Question: I have read a lot of topic about this problem but nothing has worked so far.
the easiest method I have read about involves using box-shadow, but this results in the shadow having a different color to the box even though the code of the color is the same (#141414).
How can I get a fade-out/blur border for a div box? It's quite hard to explain in writing so I made this image to give you the idea (ignore the background). If you you can see the blending and the color is uniform, fading to transparent.

box-shadow as i said, doesn't work for me.
'''
body {
background-image:url('http://phptesting.altervista.org/tessuto.png');
background-repeat: repeat;
}
div {
width: 300px;
height: 300px;
background-color: #141414;
border: 2px solid #141414;
box-shadow: 0 0 5px 5px #141414;
border-radius: 10px;
}
'''
'''
<html>
<body>
<div></div>
</body>
</html>
'''
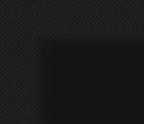
Answer: 'box-shadow' IS actually the only CSS way to get this effect. Try something like this:
'''
div {
margin: 25px 10px;
width: 100px;
height: 100px;
background: #141414;
box-shadow: 0 0 15px 10px #141414;
}
'''
'''
<div></div>
'''